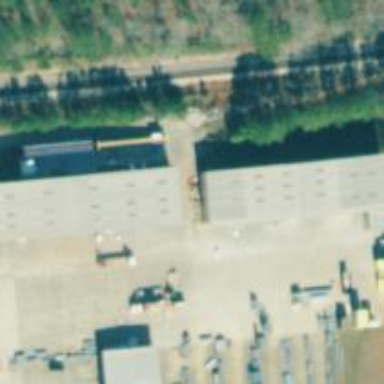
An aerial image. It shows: Rail spur service.